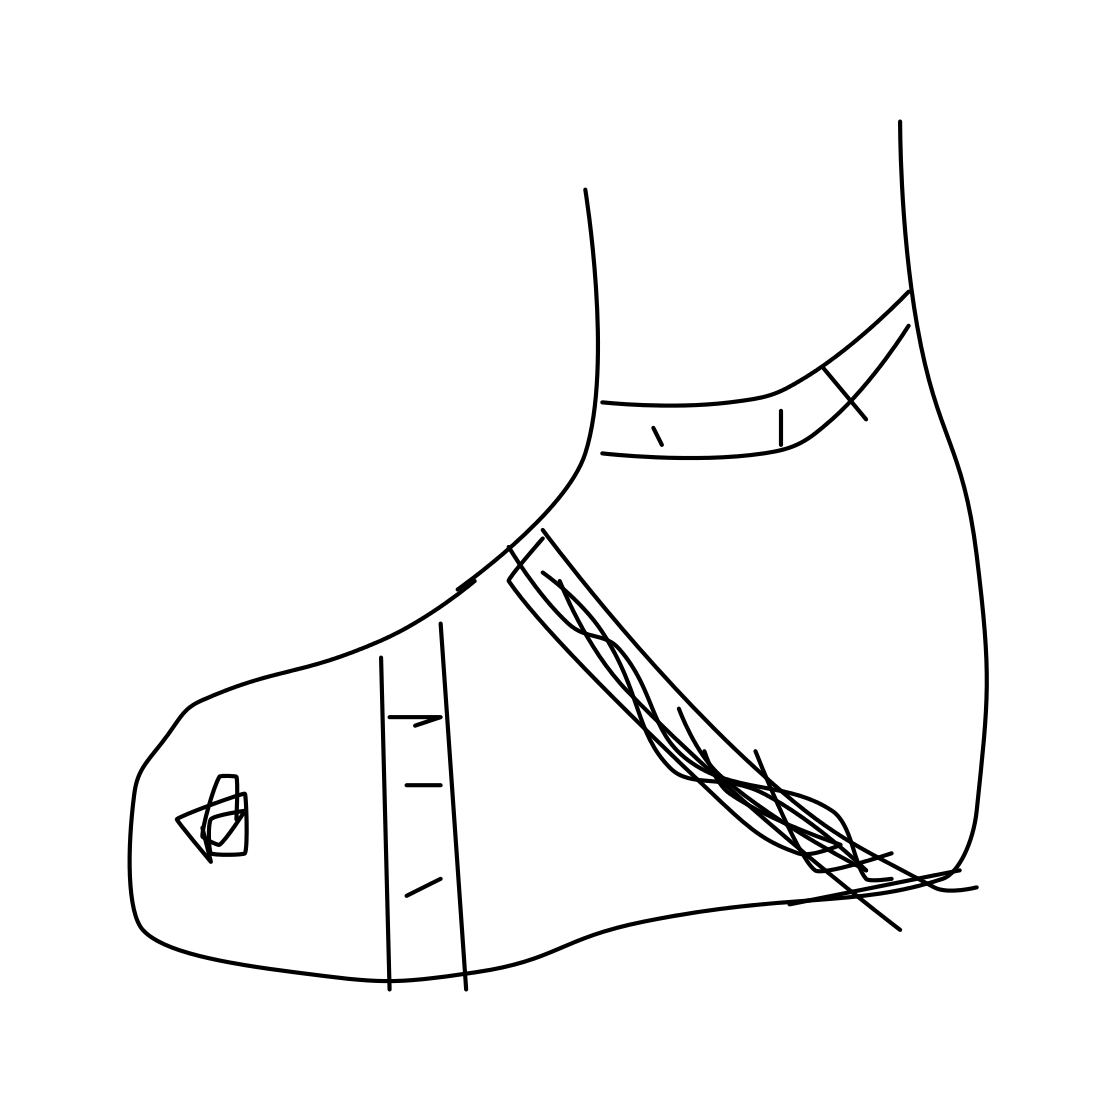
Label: shoe